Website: bh-photo
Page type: gifting
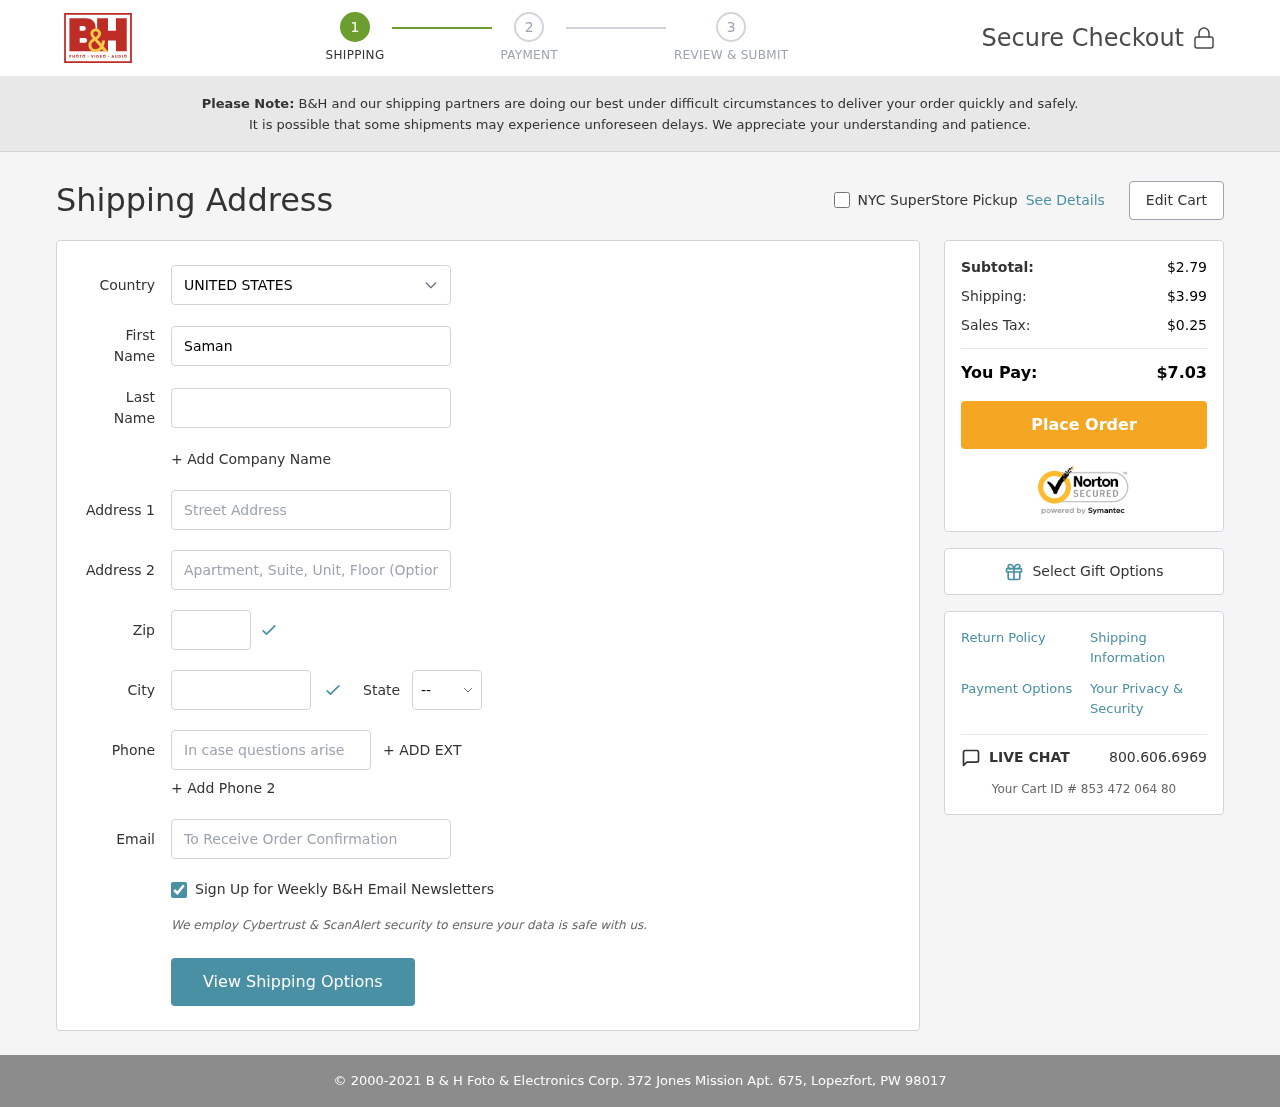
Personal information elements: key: PII_CITY
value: Lopezfort
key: PII_COUNTRY
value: United States
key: PII_EMAIL
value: smorgan@gmail.com
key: PII_FIRSTNAME
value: Samantha
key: PII_LASTNAME
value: Morgan
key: PII_PHONE
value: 9385475022
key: PII_POSTCODE
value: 98017
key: PII_STATE_ABBR
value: PW
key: PII_STREET
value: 372 Jones Mission Apt. 675
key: PII_STREET2
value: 483 Howard Viaduct
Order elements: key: ORDER_SUBTOTAL
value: $2.79
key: ORDER_SHIPPING_COST
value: $3.99
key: ORDER_TAX
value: $0.25
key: ORDER_TOTAL
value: $7.03
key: ORDER_ID
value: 853 472 064 80